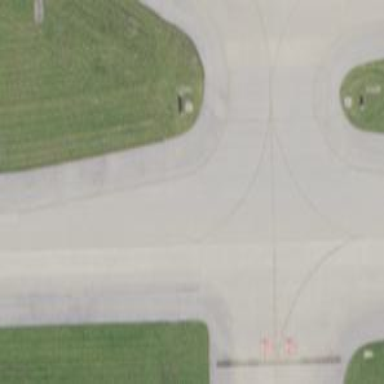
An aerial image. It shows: Image of taxiway at airport.